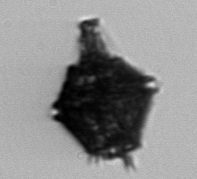
Label: Gonyaulax